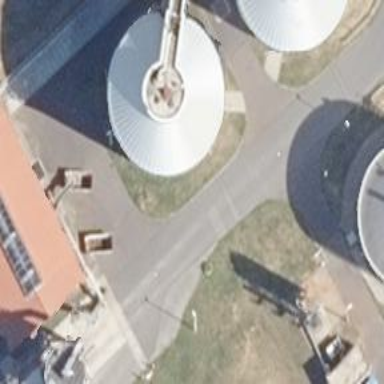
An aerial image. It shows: Storage tank with man-made structure.